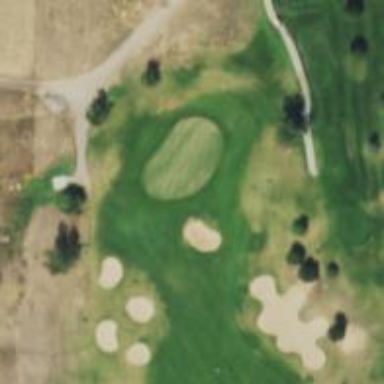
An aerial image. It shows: Golf hole.